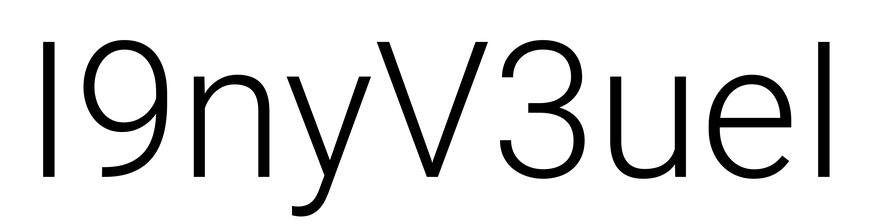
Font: Roboto_Light